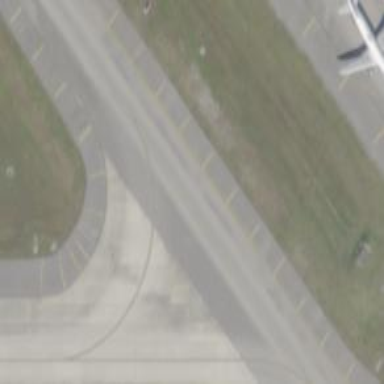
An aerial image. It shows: Image of taxiway at airport.